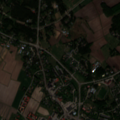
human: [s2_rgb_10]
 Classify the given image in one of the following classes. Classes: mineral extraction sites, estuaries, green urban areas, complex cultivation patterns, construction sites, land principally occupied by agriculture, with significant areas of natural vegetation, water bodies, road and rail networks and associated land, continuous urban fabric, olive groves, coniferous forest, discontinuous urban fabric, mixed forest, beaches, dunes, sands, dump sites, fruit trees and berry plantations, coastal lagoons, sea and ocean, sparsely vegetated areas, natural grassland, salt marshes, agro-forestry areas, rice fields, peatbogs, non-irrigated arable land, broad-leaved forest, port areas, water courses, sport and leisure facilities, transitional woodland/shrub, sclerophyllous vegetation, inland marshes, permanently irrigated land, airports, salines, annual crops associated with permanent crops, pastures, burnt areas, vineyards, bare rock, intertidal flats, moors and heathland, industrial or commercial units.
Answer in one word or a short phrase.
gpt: discontinuous urban fabric, non-irrigated arable land, land principally occupied by agriculture, with significant areas of natural vegetation, coniferous forest